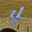
Label: 4